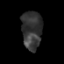
Tissue: prostate
Cell type: T cells
Senescence score: 0.3578
Nuclear area (px): 763
Mean DAPI intensity: 53.215